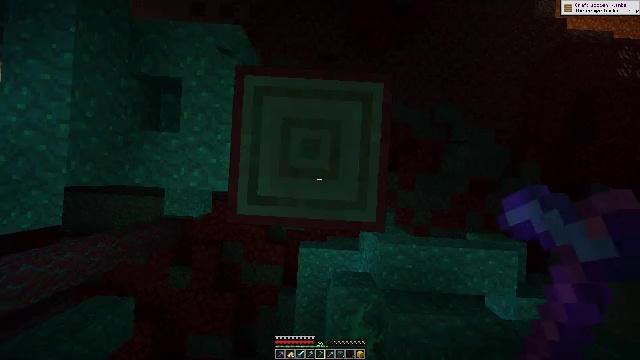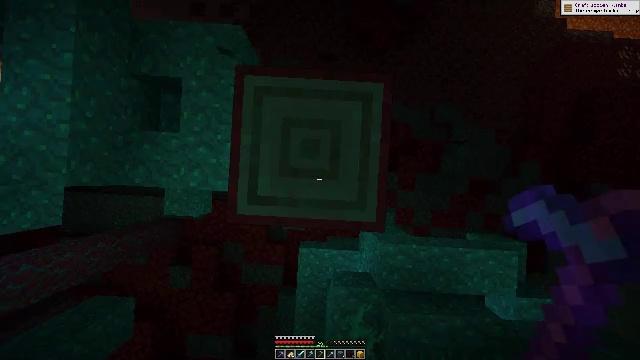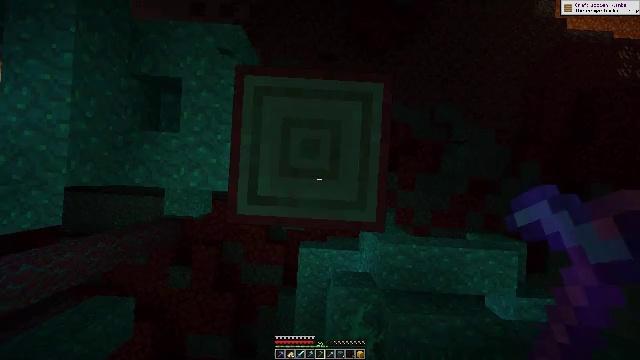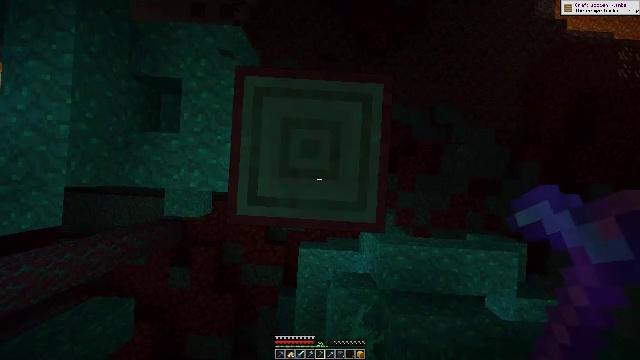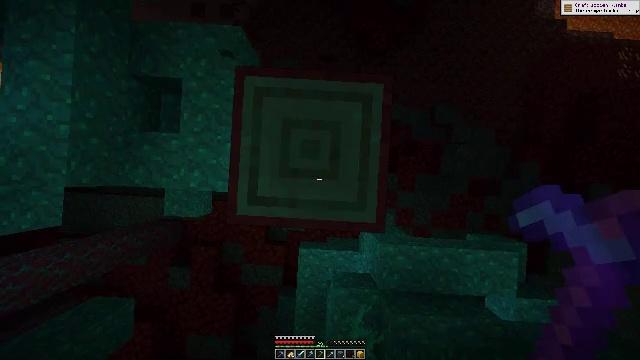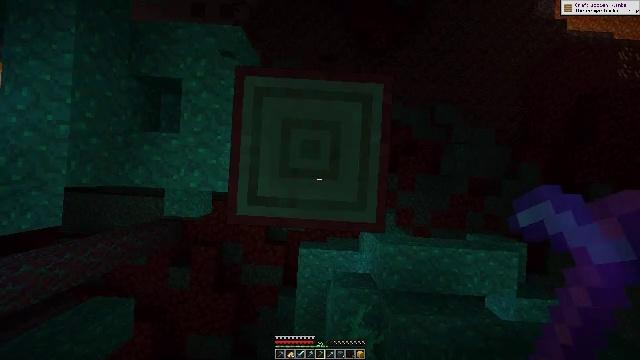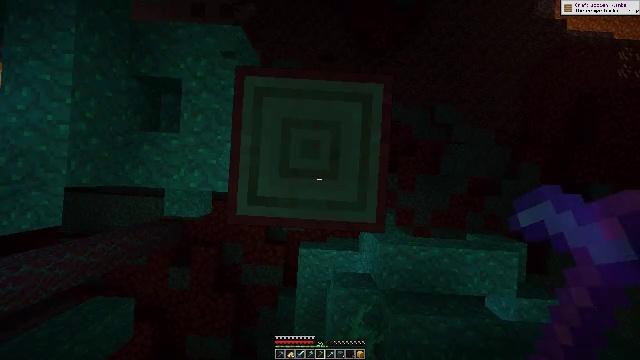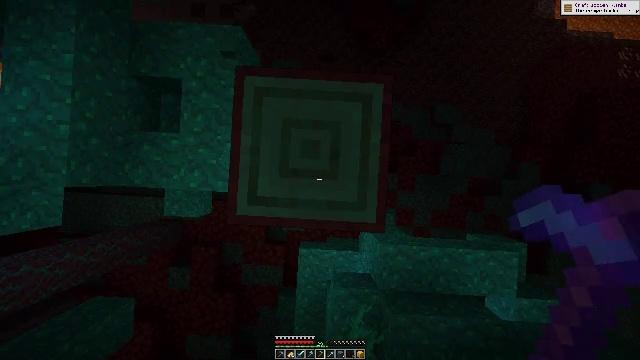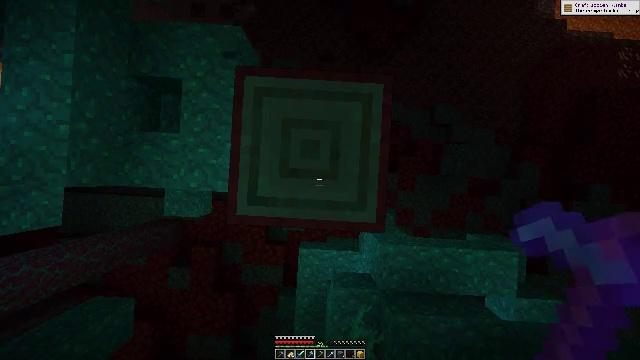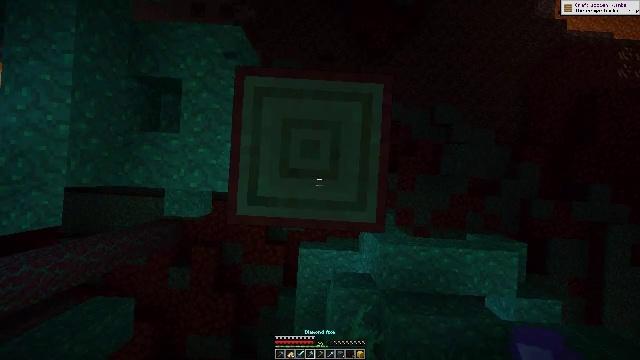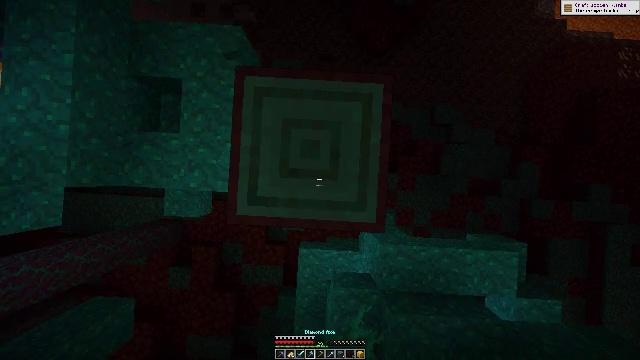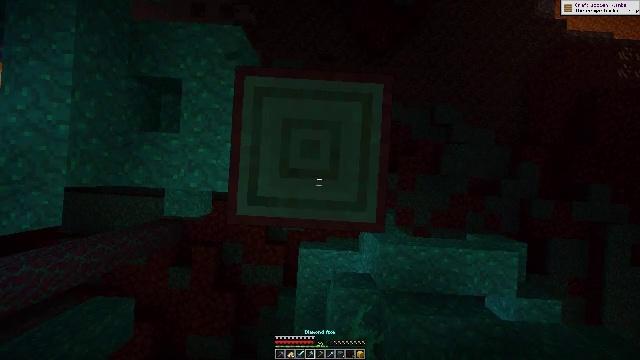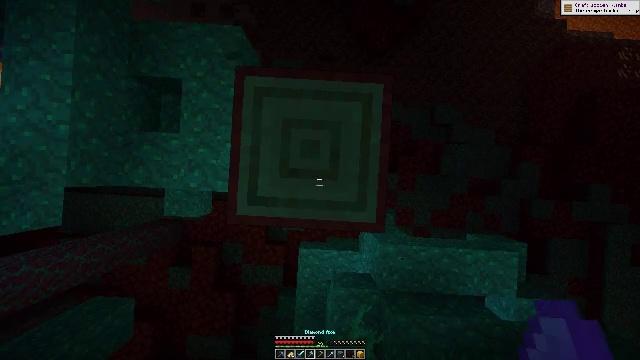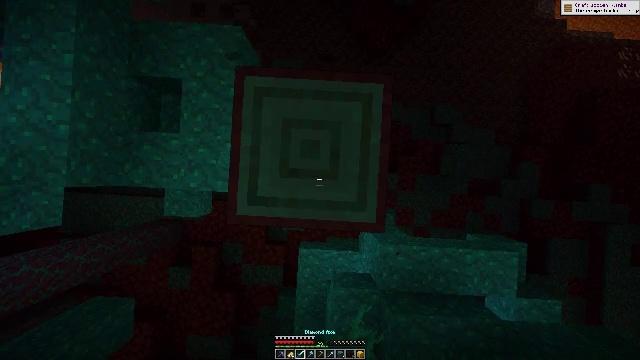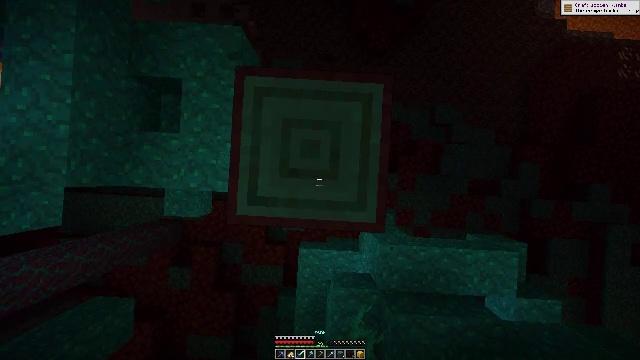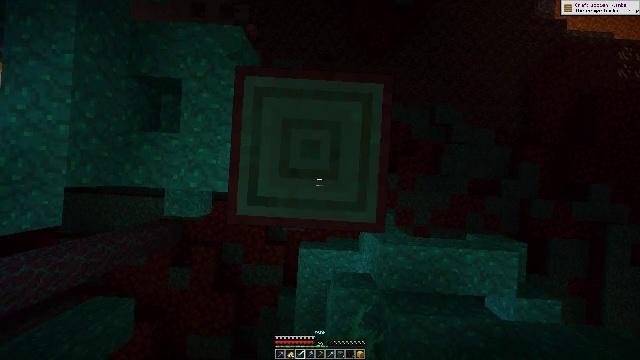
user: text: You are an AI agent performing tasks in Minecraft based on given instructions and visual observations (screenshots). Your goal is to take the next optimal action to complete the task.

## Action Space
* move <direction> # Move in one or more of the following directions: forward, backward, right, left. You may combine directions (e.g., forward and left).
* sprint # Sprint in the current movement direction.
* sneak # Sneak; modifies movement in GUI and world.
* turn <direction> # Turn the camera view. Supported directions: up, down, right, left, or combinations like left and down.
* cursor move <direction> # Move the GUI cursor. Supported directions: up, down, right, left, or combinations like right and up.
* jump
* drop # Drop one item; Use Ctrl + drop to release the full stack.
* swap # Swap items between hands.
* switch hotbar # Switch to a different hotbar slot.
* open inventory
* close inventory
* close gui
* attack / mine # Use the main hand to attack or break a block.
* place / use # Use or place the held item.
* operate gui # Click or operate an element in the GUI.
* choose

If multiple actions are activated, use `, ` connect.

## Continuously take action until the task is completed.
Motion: motion action
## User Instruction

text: Gather warped stem with an axe.
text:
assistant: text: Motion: no_op
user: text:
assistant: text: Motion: no_op
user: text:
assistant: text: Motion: no_op
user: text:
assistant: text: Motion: no_op
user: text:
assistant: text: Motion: no_op
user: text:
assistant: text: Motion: no_op
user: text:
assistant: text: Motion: no_op
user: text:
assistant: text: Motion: switch to hotbar 4
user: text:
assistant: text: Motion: switch to hotbar 4
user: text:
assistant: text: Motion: switch to hotbar 4
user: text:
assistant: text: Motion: switch to hotbar 4
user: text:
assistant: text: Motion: no_op
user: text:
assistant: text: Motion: switch to hotbar 3
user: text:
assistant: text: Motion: switch to hotbar 3
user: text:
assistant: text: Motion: switch to hotbar 3
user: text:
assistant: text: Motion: switch to hotbar 3
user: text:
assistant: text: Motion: no_op
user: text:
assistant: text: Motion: no_op
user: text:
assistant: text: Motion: no_op
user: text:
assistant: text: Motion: no_op
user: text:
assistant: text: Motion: no_op
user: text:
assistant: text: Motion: switch to hotbar 4
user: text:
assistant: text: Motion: switch to hotbar 4
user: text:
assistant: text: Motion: switch to hotbar 4
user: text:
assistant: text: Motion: no_op
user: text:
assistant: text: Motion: no_op
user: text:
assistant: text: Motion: attack / mine
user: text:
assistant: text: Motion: attack / mine
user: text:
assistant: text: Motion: attack / mine
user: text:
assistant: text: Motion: attack / mine